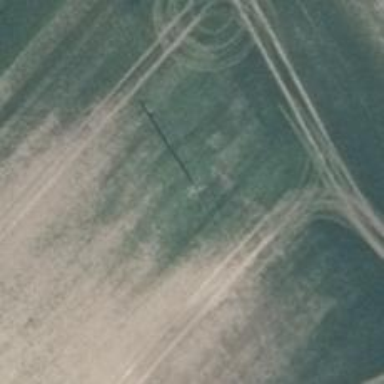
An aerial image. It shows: Power pole.